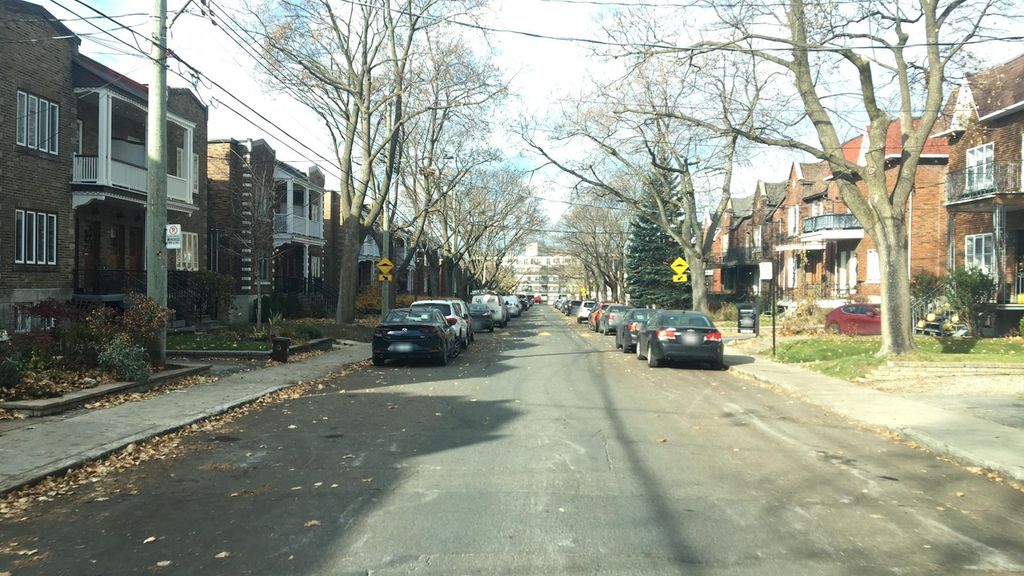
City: montreal